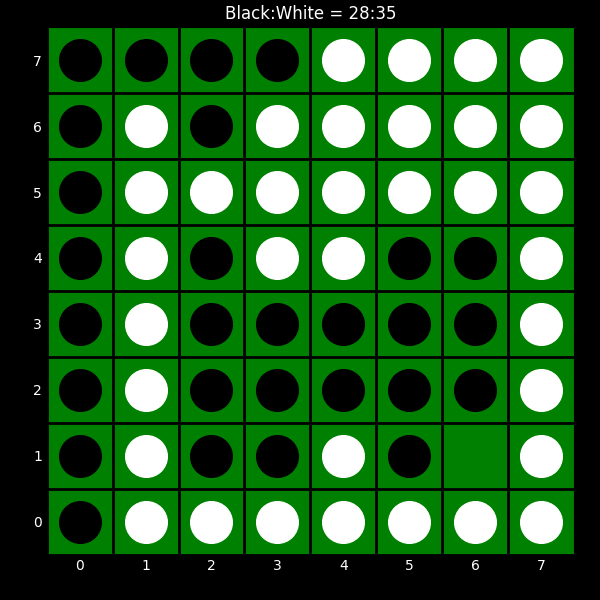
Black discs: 28
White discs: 35